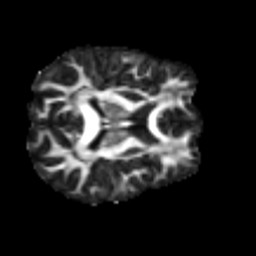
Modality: FA
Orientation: axial
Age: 22
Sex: female
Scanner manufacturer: siemens
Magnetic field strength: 3 T
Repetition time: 2.3 s
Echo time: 0.085 s